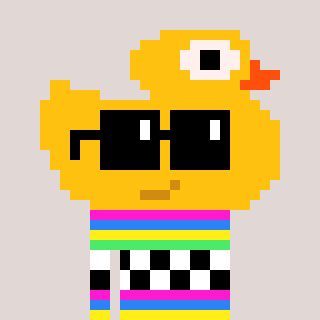
a pixel art character with square black sunglasses, a ducky-shaped head and a yellow-colored body on a warm background